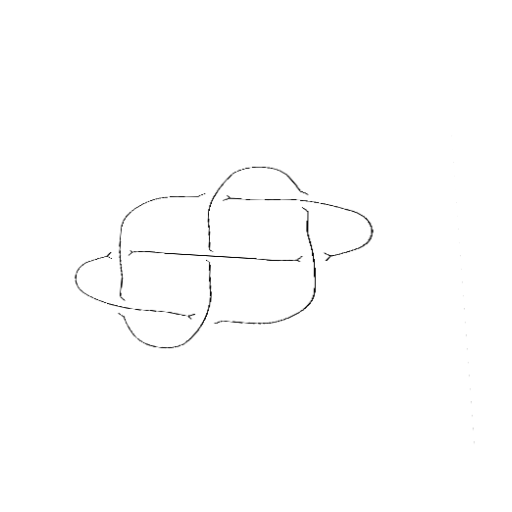
Crossing number: 7